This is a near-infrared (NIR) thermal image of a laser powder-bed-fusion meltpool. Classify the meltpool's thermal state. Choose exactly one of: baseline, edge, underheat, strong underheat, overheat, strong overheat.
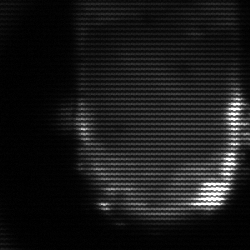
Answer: baseline